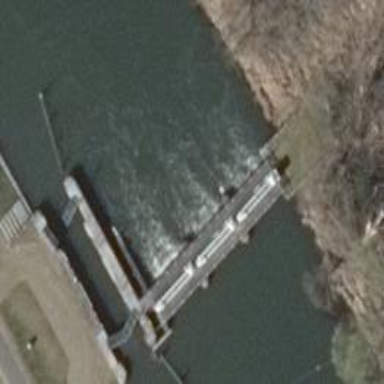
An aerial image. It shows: Weir along the waterway.